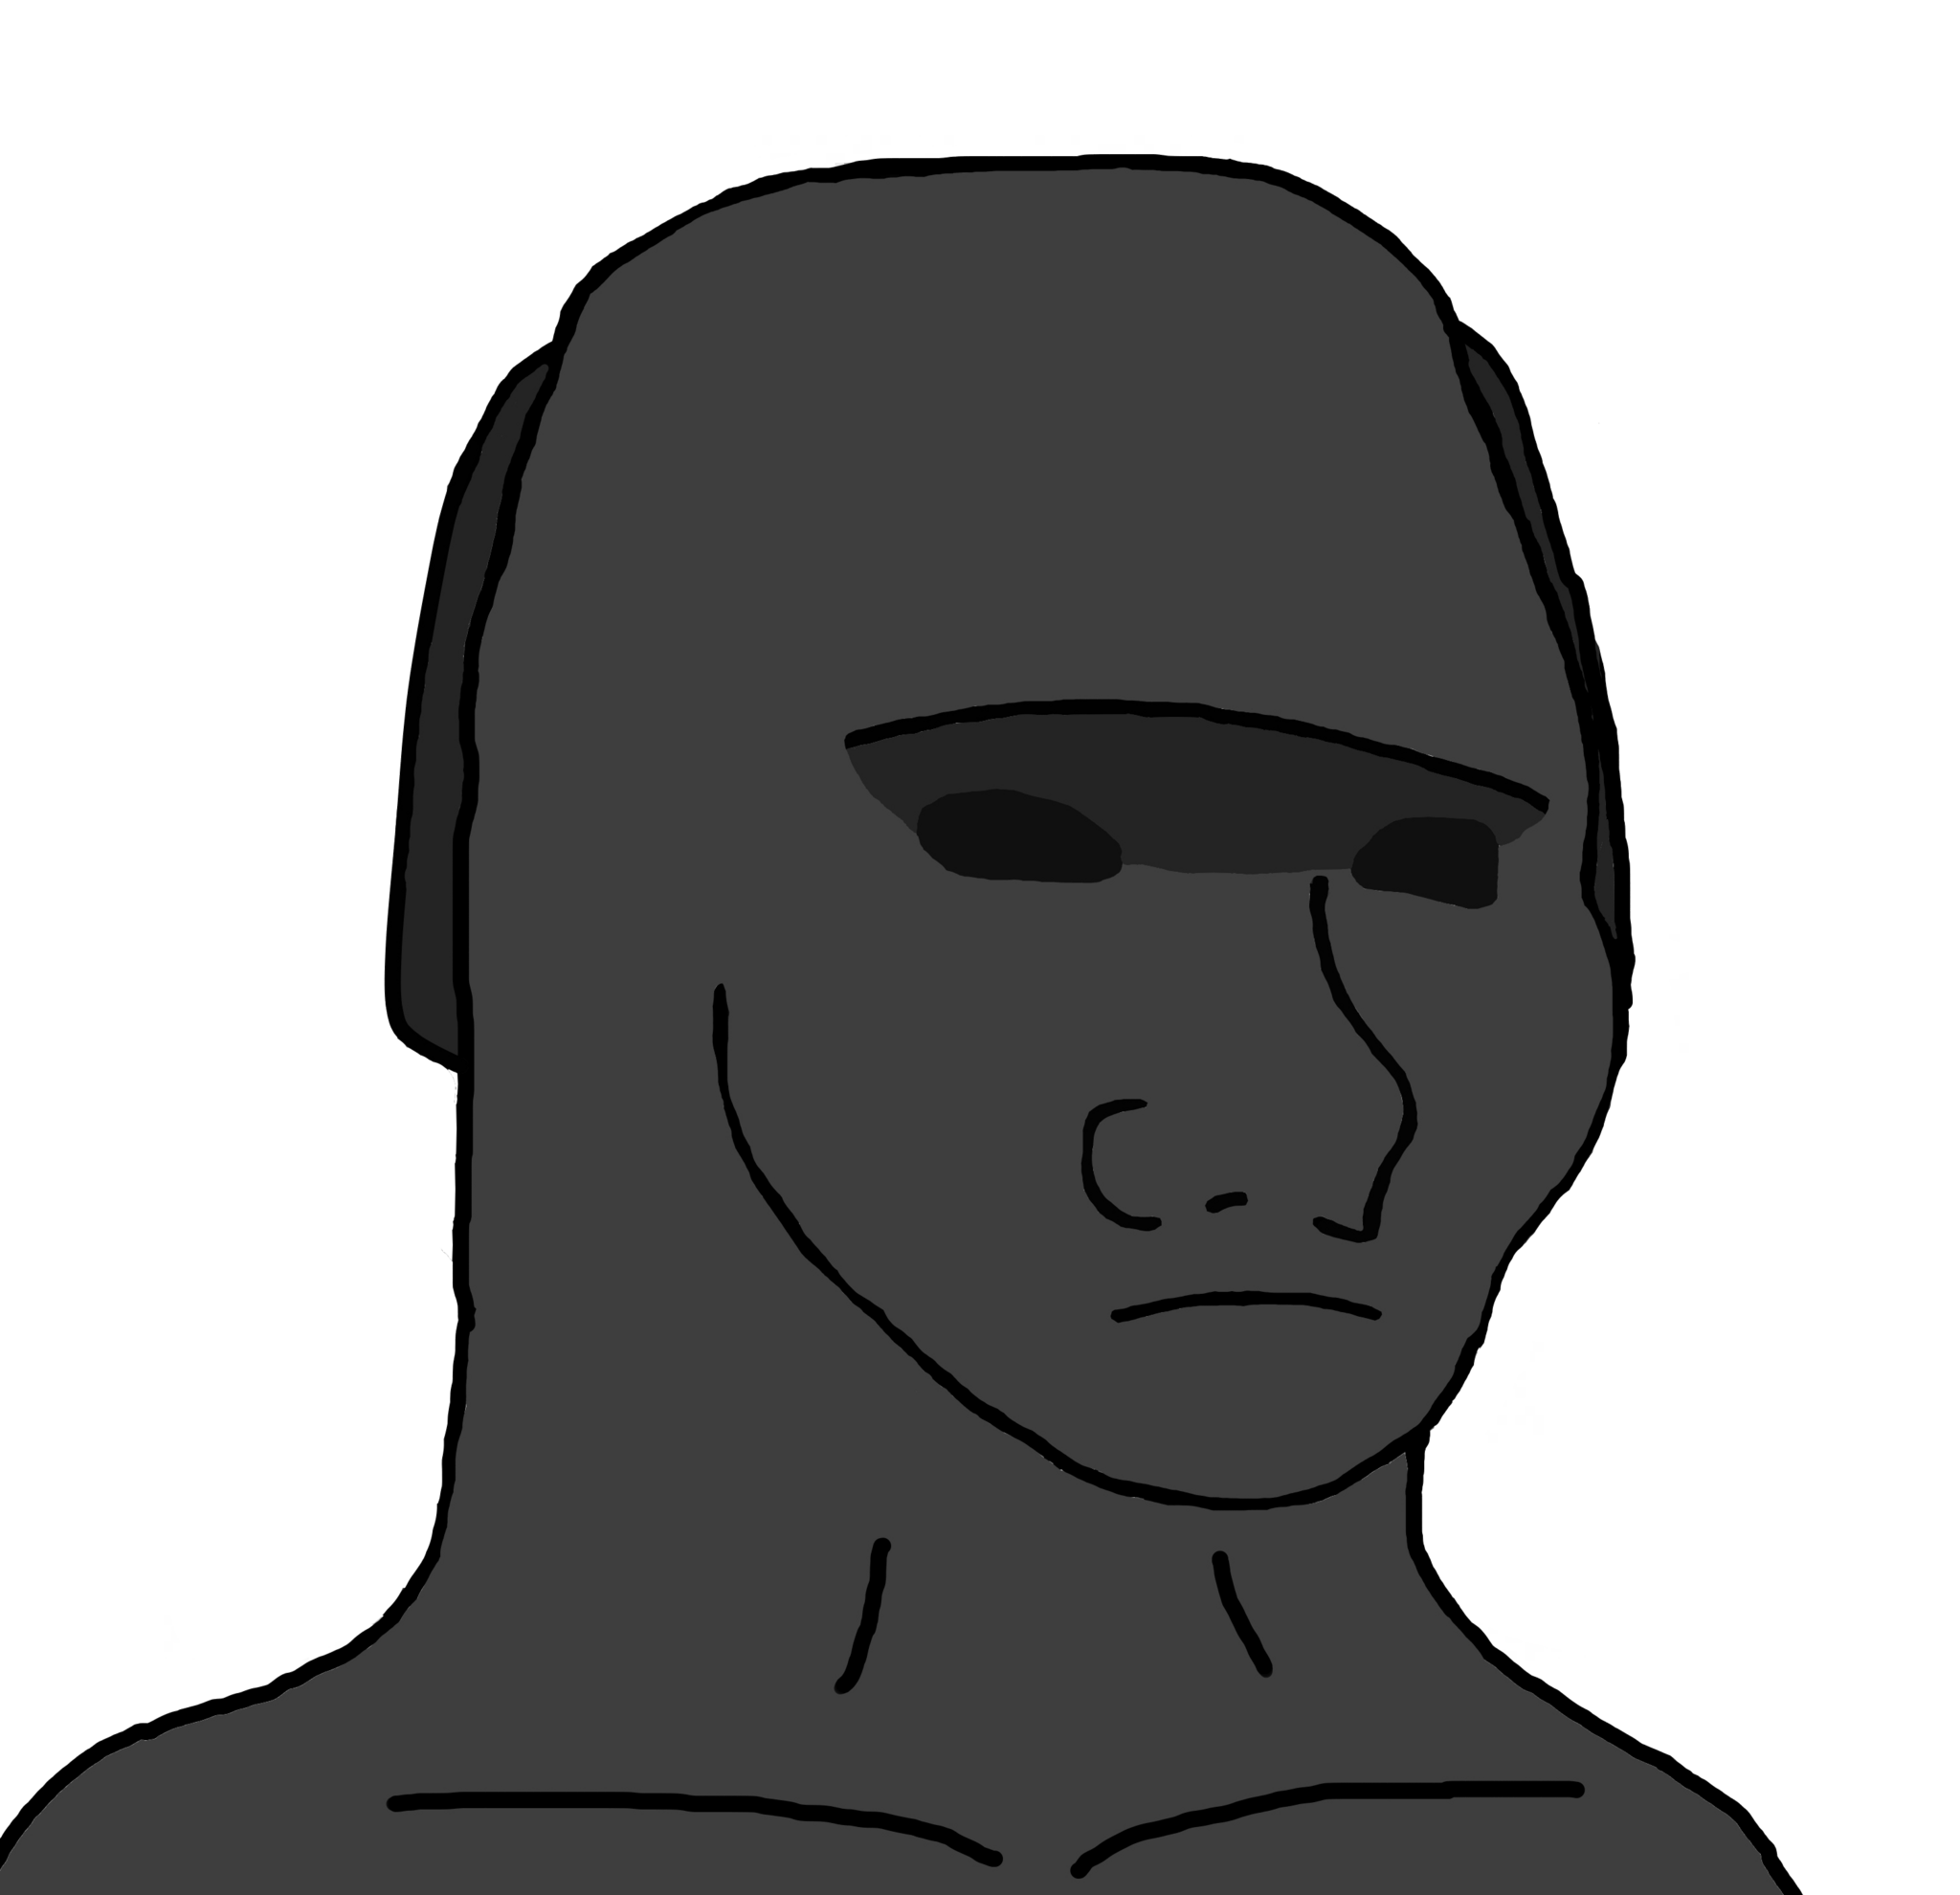
Label: 5_Objakt